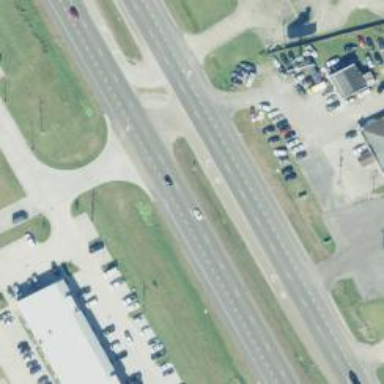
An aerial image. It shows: Trunk link highway.